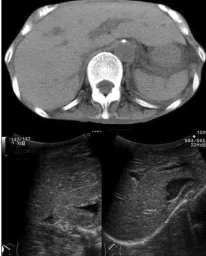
Imaging results of the patient's liver. Ultrasound findings on admission.
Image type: radiology (ct)